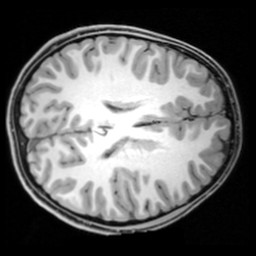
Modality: T1w
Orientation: axial
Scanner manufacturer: siemens
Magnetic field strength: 3 T
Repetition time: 1.9 s
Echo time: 0.00397 s